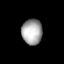
Tissue: prostate
Cell type: T cells
Senescence score: 0.2786
Nuclear area (px): 513
Mean DAPI intensity: 166.468